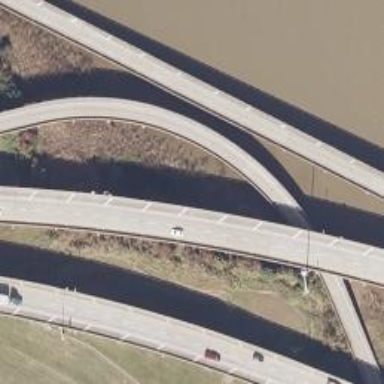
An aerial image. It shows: Bridge on motorway link.